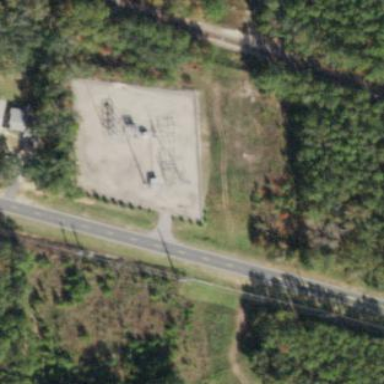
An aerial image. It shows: There is distribution substation enclosed by fence.